Question: My ASP.NET Core project runs outside of Default Web Site properly but it does not run under default web site on IIS.
Actually when I right click on application folder where under "Default Web Site" and browse my site in Chrome, it shows me login screen and address like this: 'https://testserver.abc.com/test_site' or 'https://testserver.abc.com/test_site/account/login'
After I enter login information (the information is true I tried in local developing machine) and it can't redirect to the home/index or another link, because the link turns 'https://testserver.abc.com/account/login'. It is removing application folder name from link. I could not solve this redirection problem.
So that gives 404 not found error after login page. But If I add the application folder name to link it is working properly unless you click another link.
My code parts:
'''
public class Startup
{
public Startup(IConfiguration configuration)
{
Configuration = configuration;
}
public IConfiguration Configuration { get; }
// This method gets called by the runtime. Use this method to add services to the container.
public void ConfigureServices(IServiceCollection services)
{
IdentityModelEventSource.ShowPII = true;
services.AddDbContext<LabStokContext>(options => options.UseSqlServer(Configuration.GetConnectionString("DefaultConnection")));
services.AddMvc().AddNToastNotifyNoty();
//Not: Dependency hizmetleri ayri bir sinifta cagiriliyor
services.ServisEkle();
Encoding.RegisterProvider(CodePagesEncodingProvider.Instance);
Encoding.GetEncoding("UTF-8");
services.AddControllersWithViews().AddJsonOptions(options => options.JsonSerializerOptions.PropertyNamingPolicy = null);
services.AddCors(options =>
{
options.AddPolicy("AllowOrigin",
builder => builder.WithOrigins("http://localhost:80/", "https://localhost:443/"));
});
var tokenOptions = Configuration.GetSection("TokenOptions").Get<TokenOptions>();
services.AddAuthentication(CookieAuthenticationDefaults.AuthenticationScheme)
.AddCookie(options =>
{
options.LoginPath = "/Account/Login/";
});
services.AddAuthentication(options =>
{
options.DefaultAuthenticateScheme = CookieAuthenticationDefaults.AuthenticationScheme;
options.DefaultChallengeScheme = CookieAuthenticationDefaults.AuthenticationScheme;
}
)
.AddJwtBearer(options =>
{
options.SaveToken = true;
options.IncludeErrorDetails = true;
options.RequireHttpsMetadata = false;
options.TokenValidationParameters = new Microsoft.IdentityModel.Tokens.TokenValidationParameters()
{
ValidateIssuer = true,
ValidateAudience = true,
ValidateLifetime = true,
ValidIssuer = tokenOptions.Issuer,
ValidAudience = tokenOptions.Audience,
ValidateIssuerSigningKey = true,
IssuerSigningKey = SecurityKeyHelper.CreateSecurityKey(tokenOptions.SecurityKey),
ClockSkew = TimeSpan.Zero
};
});
services.AddAuthorization(options =>
{
options.DefaultPolicy = new AuthorizationPolicyBuilder(CookieAuthenticationDefaults.AuthenticationScheme).RequireAuthenticatedUser().Build();
});
services.AddMvc().AddJsonOptions(options => options.JsonSerializerOptions.PropertyNamingPolicy = null);
services.AddMvc(option => option.EnableEndpointRouting = false)
.SetCompatibilityVersion(CompatibilityVersion.Version_3_0)
.AddNewtonsoftJson(opt => opt.SerializerSettings.ReferenceLoopHandling = ReferenceLoopHandling.Ignore);
}
// This method gets called by the runtime. Use this method to configure the HTTP request pipeline.
public void Configure(IApplicationBuilder app, IWebHostEnvironment env)
{
if (env.IsDevelopment())
{
app.UseDeveloperExceptionPage();
}
else
{
app.UseExceptionHandler("/Home/Error");
// The default HSTS value is 30 days. You may want to change this for production scenarios, see https://aka.ms/aspnetcore-hsts.
app.UseHsts();
}
app.UseHttpsRedirection();
app.UseStaticFiles();
app.UseRouting();
app.UseCors(builder => builder.WithOrigins("http://localhost:80", "https://localhost:443").AllowAnyHeader());
app.UseAuthentication();
app.UseAuthorization();
app.UseNToastNotify();
app.UseMvc(routes =>
{
routes.MapRoute(
name: "default",
template: "{controller=Home}/{action=Index}");
});
}
}
public class Program
{
public static void Main(string[] args)
{
CreateHostBuilder(args).Build().Run();
}
public static IHostBuilder CreateHostBuilder(string[] args) =>
Host.CreateDefaultBuilder(args)
.ConfigureWebHostDefaults(webBuilder =>
{
webBuilder.UseStartup<Startup>();
});
}
public class AccountController : Controller
{
private readonly IKisiService _kisiService;
private readonly IAuthService _authService;
private readonly ITokenHelper _tokenHelper;
public AccountController(IKisiService kisiService, IAuthService authService, ITokenHelper tokenHelper)
{
_kisiService = kisiService;
_authService = authService;
_tokenHelper = tokenHelper;
}
[HttpGet]
[AllowAnonymous]
public IActionResult Login()
{
return View();
}
[HttpPost]
[AllowAnonymous]
public IActionResult Login(UserForLoginDto userForLoginDto)
{
Task<OrgPerson> userToLogin = _authService.CheckUserToLogin(userForLoginDto);
if (userToLogin.Result == null)
return BadRequest(userToLogin.Result);
kisi user = _kisiService.KisiGetirEPostaIle(userToLogin.Result.KullaniciAdi);
if(user==null)
return RedirectToAction("Login", "Account");
var result = _authService.CreateAccessToken(user);
ClaimsPrincipal principal = _tokenHelper.GetClaimsPrincipal(result.Token);
HttpContext.SignInAsync(CookieAuthenticationDefaults.AuthenticationScheme, new ClaimsPrincipal(principal));
if (result != null)
{
return RedirectToAction("Index", "Home");
}
return BadRequest(user);
}
}
//launchsettings.json
{
"iisSettings": {
"windowsAuthentication": false,
"anonymousAuthentication": true,
"iisExpress": {
"applicationUrl": "http://localhost:15798",
"sslPort": 44300
}
},
"profiles": {
"IIS Express": {
"commandName": "IISExpress",
"launchBrowser": true,
"environmentVariables": {
"ASPNETCORE_ENVIRONMENT": "Development"
}
},
"LabStokTakip": {
"commandName": "Project",
"launchBrowser": true,
"applicationUrl": "https://localhost:5001;http://localhost:5000",
"environmentVariables": {
"ASPNETCORE_ENVIRONMENT": "Development"
},
}
}
}
//appsettings.json
{
"ConnectionStrings": {
"DefaultConnection": "Server=******;Database=******;User Id=*****;Password=******;"
},
"TokenOptions": {
"Audience": "https://localhost:5001/",
"Issuer": "https://localhost:5001/",
"AccessTokenExpiration": 10,
"SecurityKey": "************************************************************"
},
"Logging": {
"LogLevel": {
"Default": "Information",
"Microsoft": "Warning",
"Microsoft.Hosting.Lifetime": "Information"
}
},
"AllowedHosts": "*"
}
'''

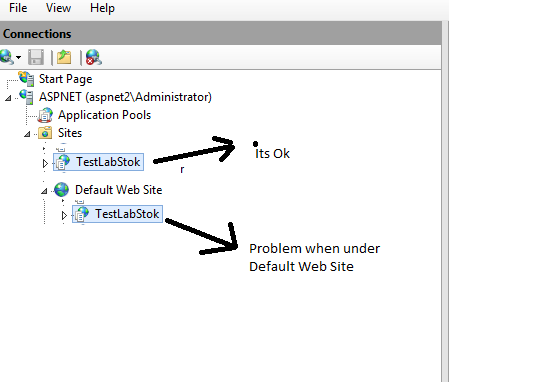
Answer: I figured out the problem. In my "login.cshtml " I used
'''
<form action="/Account/Login" method="post" class="pt-2" >
'''
And I added "~" before "/" and the problem solved.
'''
<form action="~/Account/Login" method="post" class="pt-2" >
'''
this applies to other menu items link as ".." instead "~".